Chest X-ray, PA view. Patient: 36 years old, sex F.
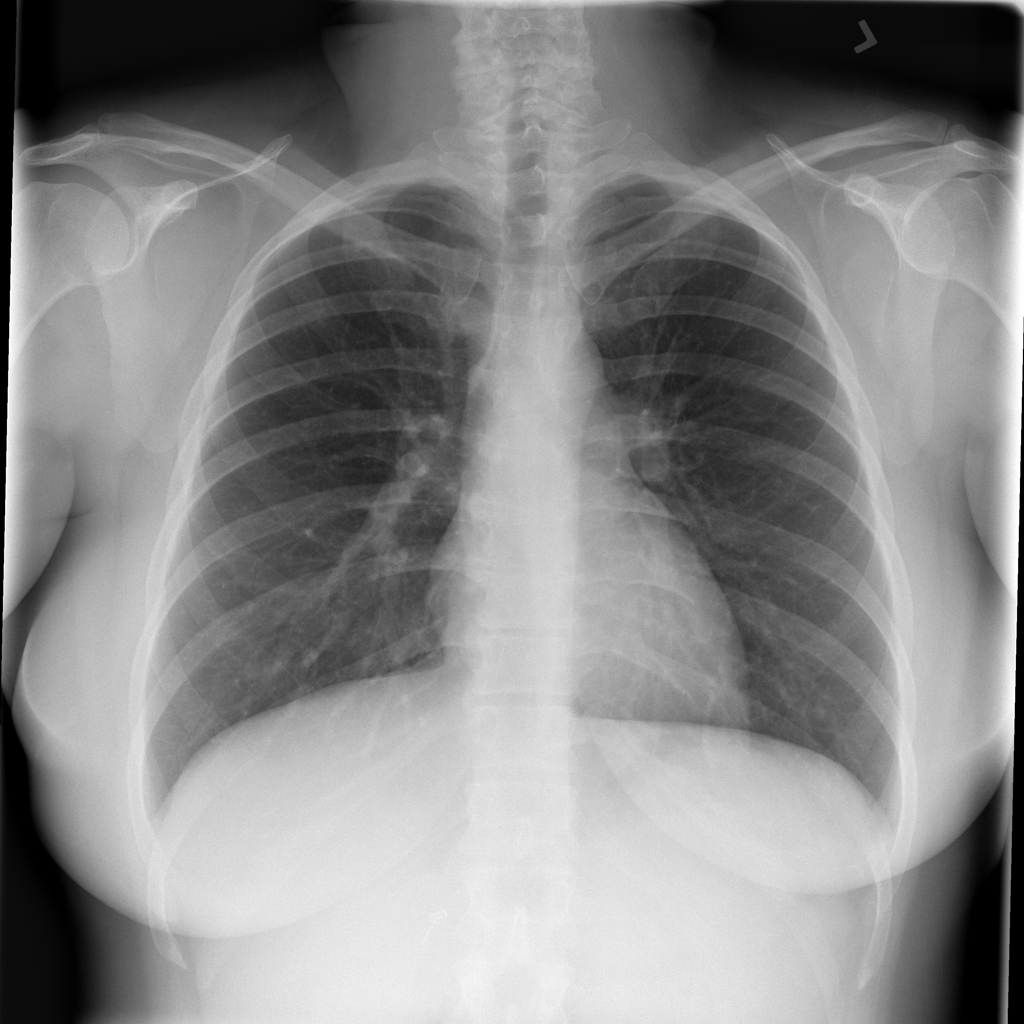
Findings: No Finding